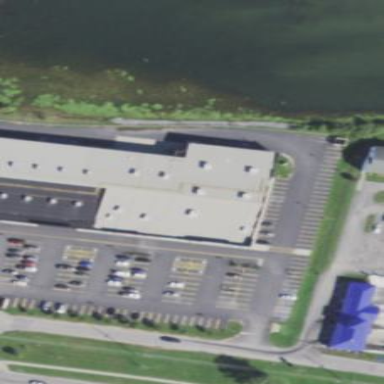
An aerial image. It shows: Building.